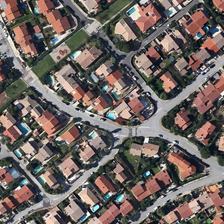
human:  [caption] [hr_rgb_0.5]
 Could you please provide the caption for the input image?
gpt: houses with swimming pools are built on the lawns  which are linked by curved roads .

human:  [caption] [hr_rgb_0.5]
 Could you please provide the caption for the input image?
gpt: this residential area where roofs are mostly red is separated by curved roads .

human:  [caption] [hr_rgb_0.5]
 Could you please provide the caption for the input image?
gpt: many red buildings and green trees are in a dense residential area .

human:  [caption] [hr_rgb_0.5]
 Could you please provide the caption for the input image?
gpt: houses with swimming pools are built on the lawns  which are linked by curved roads .

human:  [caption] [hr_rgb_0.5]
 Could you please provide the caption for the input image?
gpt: houses with swimming pools are built on the lawns  which are linked by curved roads .